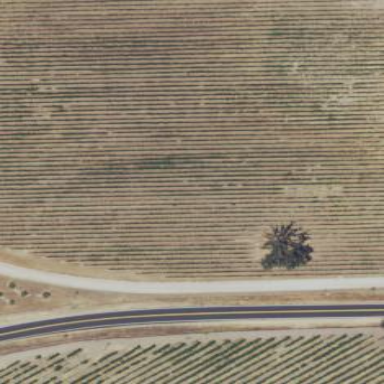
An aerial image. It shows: Vineyard where grapes are grown.